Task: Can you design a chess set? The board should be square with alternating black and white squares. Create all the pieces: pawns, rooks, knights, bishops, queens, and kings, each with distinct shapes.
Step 2843:
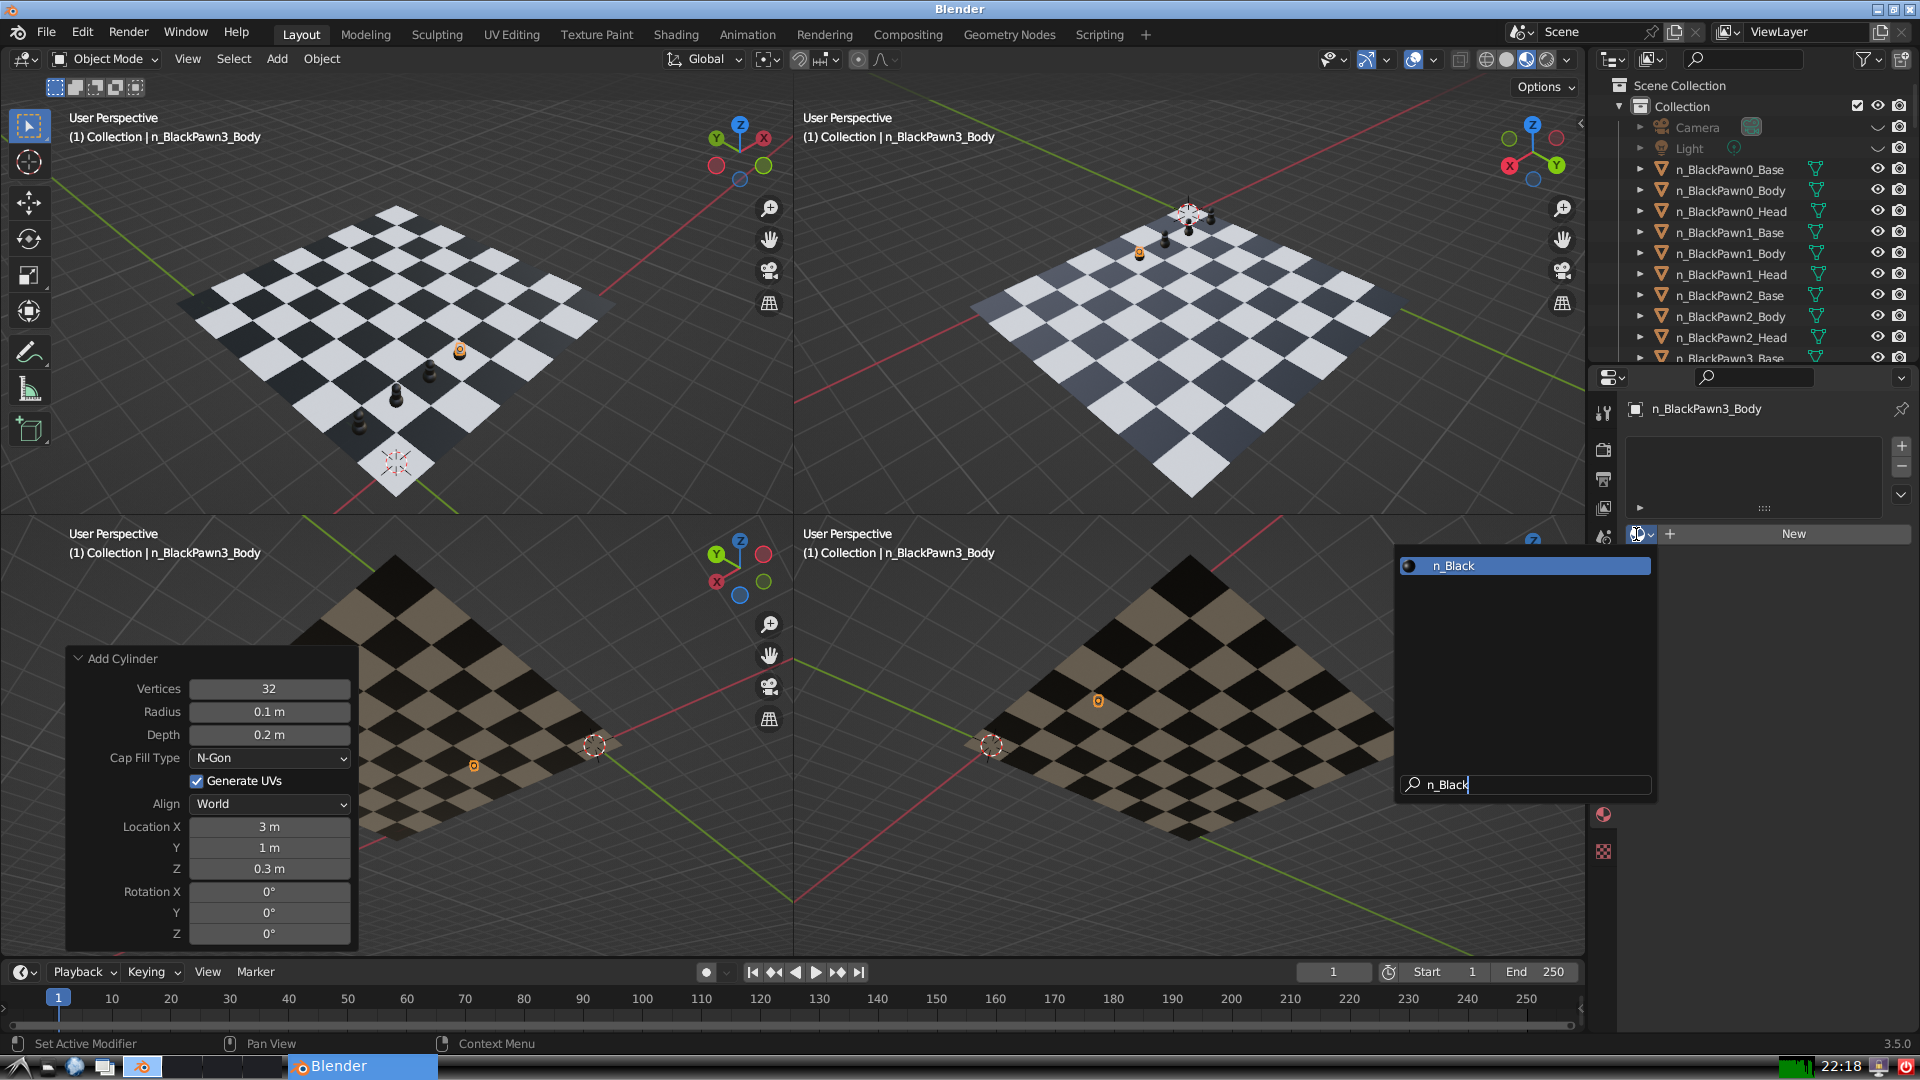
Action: {"key_press": ['Return']}